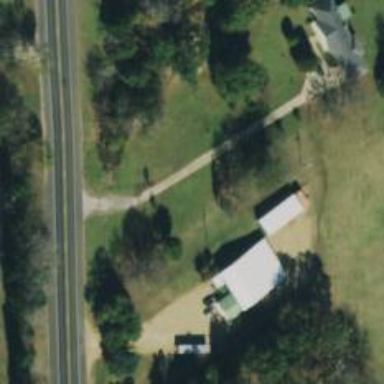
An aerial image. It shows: Driveway leading to service road.